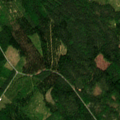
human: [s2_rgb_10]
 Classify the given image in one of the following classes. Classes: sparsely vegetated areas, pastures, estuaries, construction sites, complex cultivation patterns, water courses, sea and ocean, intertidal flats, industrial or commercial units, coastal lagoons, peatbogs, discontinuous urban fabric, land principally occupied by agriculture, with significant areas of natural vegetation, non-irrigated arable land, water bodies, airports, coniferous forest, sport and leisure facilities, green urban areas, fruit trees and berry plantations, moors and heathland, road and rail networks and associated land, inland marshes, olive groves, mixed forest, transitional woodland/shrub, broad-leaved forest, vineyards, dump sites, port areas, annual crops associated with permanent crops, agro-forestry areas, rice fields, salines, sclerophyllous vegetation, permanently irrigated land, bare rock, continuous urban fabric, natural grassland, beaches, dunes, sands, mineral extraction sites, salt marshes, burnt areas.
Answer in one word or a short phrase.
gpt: coniferous forest, mixed forest, transitional woodland/shrub